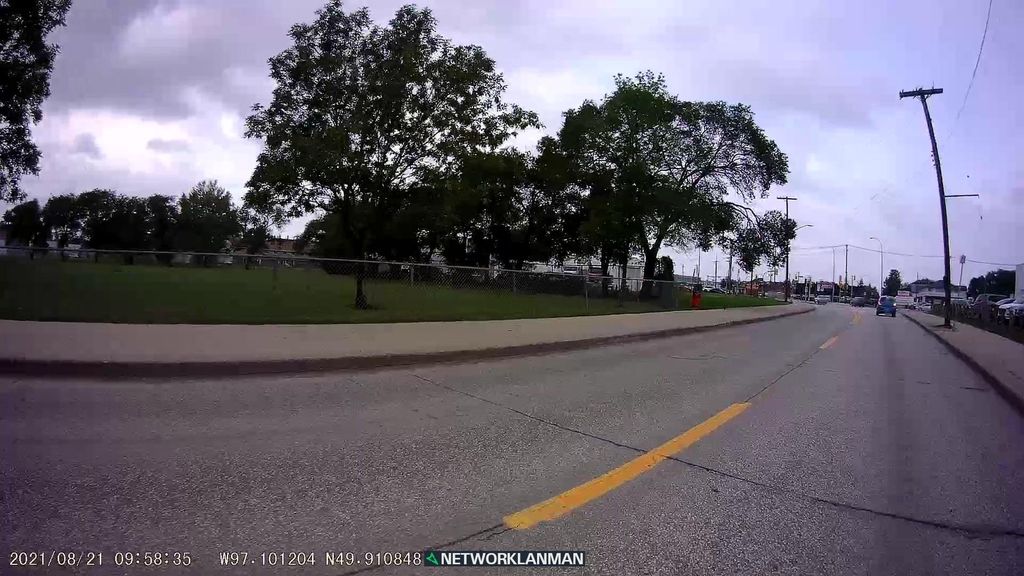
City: winnipeg